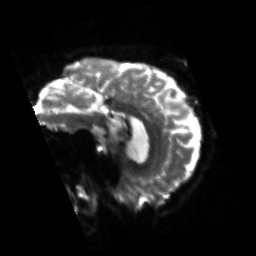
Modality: sbref
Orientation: sagittal
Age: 57
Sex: male
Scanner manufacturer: siemens
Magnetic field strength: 3 T
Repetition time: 4.71 s
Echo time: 0.0906 s